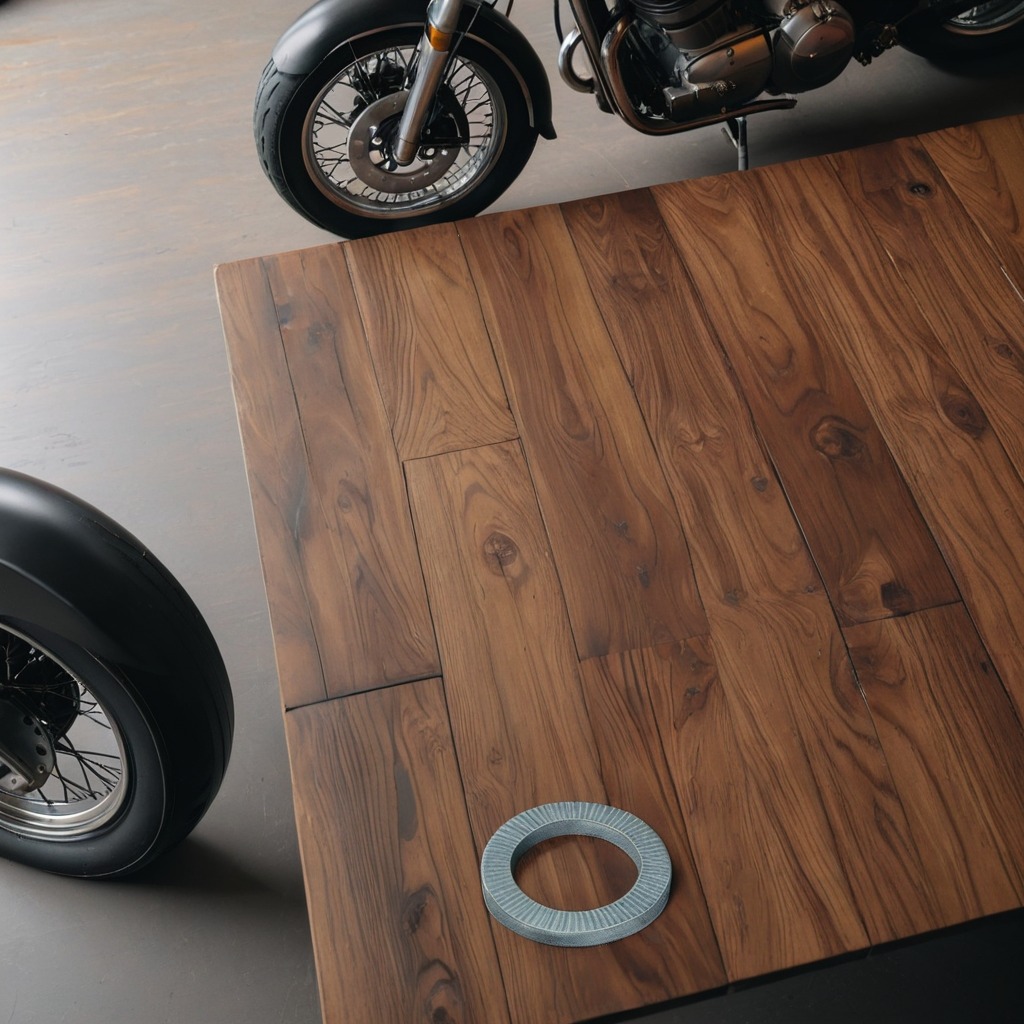
A flat metal washer lies on the wooden table.